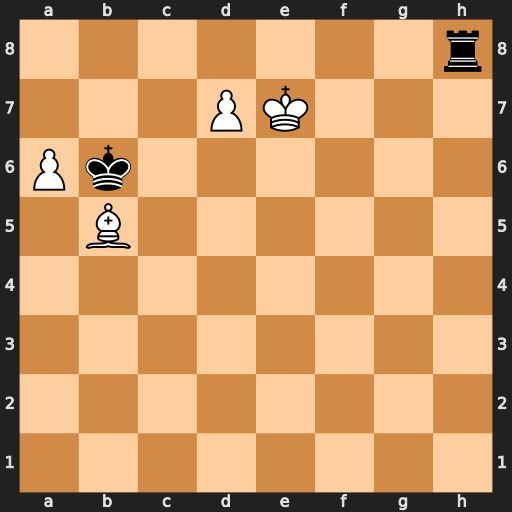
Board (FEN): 7r/3PK3/Pk6/1B6/8/8/8/8
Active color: w
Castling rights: -
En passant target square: -
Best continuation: d8=Q+ Rxd8 Kxd8 Kxb5 a7